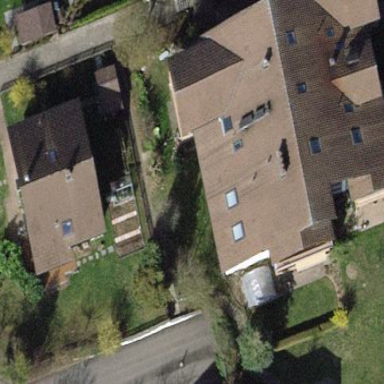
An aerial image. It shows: Gabled roof apartments building.